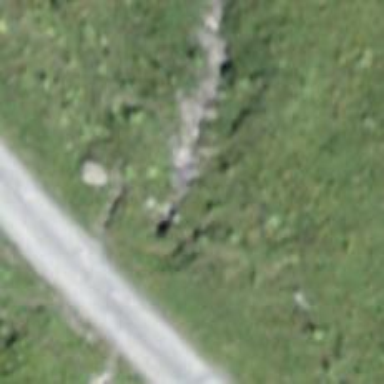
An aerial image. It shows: Culvert tunnel.